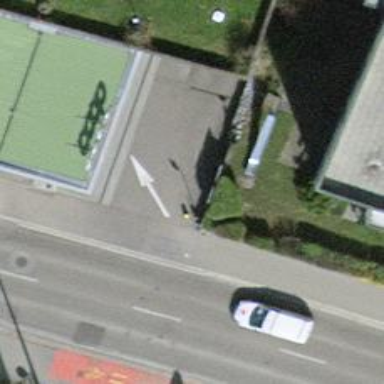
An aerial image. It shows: Billboard for advertisement.